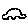
Label: car